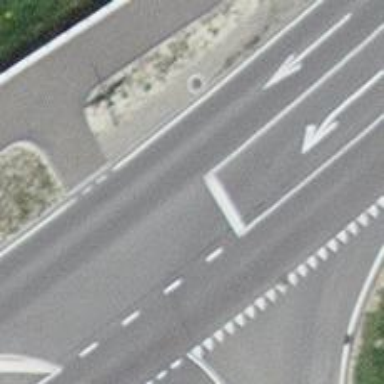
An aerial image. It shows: Secondary road with asphalt surface.